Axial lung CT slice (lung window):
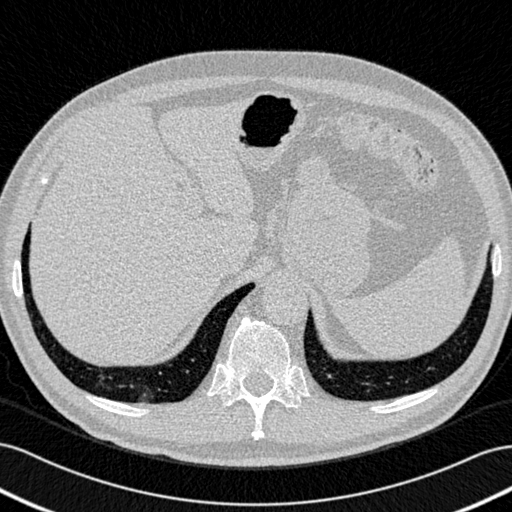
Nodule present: no